Question: First of all i am angular noob.
I have a blog(<URL> hosted in appengine and am using angularjs.
When i search "naren.me is python" in google, I see search result showing "Loding..." text, the text which is supposed to be displayed before ng-view loads.

When i generate sitemap for my site i don't see any angular redirected URLs at all.
Am i missing something ?
Here is the angular app.js file of my site.
<URL>
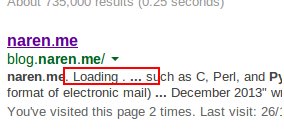
Answer: Google bot and other cralwers can't execute javascript, they will request your page and just index whatever is there in the html.
You can read more about it here <URL>
What you have to do is provide to Google and other search engines a static version of your website
You have some alternatives to solve this problem.
This is the easiest way to generate and serve google with a static version of your website, here are some providers , , , you can google for more providers.
Some of them have a free plan that would fit your needs better.
You can build your own solution to generate your static pages <URL>.